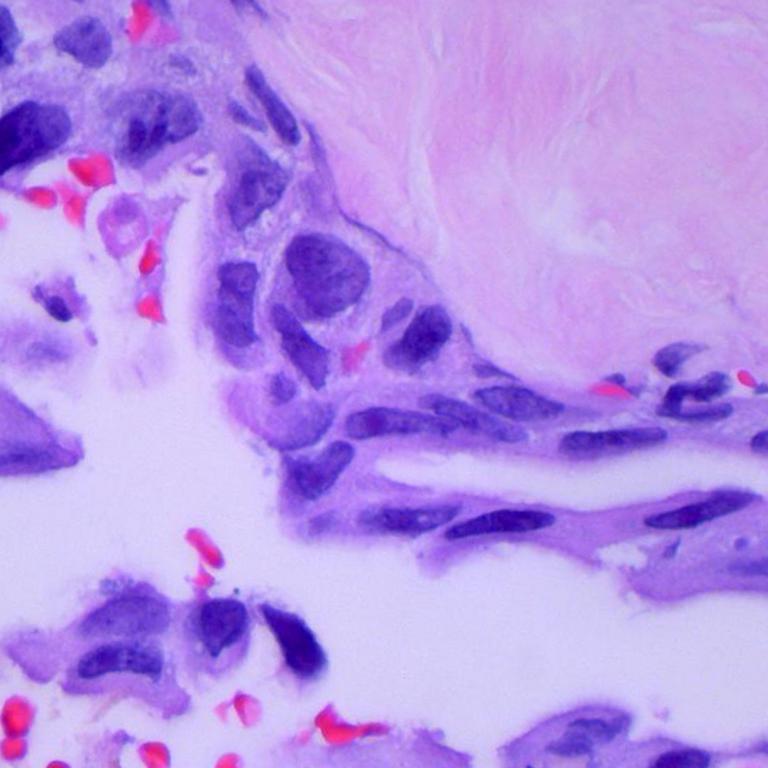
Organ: lung
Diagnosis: adenocarcinomas